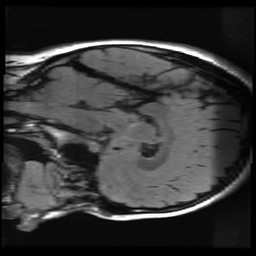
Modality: FLAIR
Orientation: sagittal
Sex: female
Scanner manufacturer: ge
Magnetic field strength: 3 T
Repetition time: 9 s
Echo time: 0.1216 s